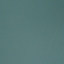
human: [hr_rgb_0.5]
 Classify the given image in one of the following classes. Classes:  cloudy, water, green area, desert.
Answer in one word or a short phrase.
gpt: water